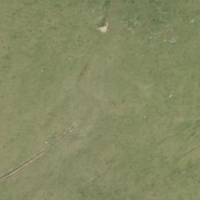
EUNIS habitat code: 23
Species observed at this site:
Viola lutea